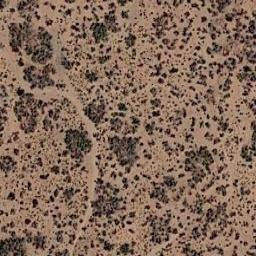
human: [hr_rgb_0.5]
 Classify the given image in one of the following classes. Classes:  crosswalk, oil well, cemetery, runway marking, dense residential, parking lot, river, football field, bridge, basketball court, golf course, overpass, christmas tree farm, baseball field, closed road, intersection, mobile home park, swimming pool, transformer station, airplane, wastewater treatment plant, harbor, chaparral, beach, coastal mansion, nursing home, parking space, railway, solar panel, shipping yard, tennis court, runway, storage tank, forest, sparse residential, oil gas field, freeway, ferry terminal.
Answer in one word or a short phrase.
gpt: chaparral